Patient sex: F
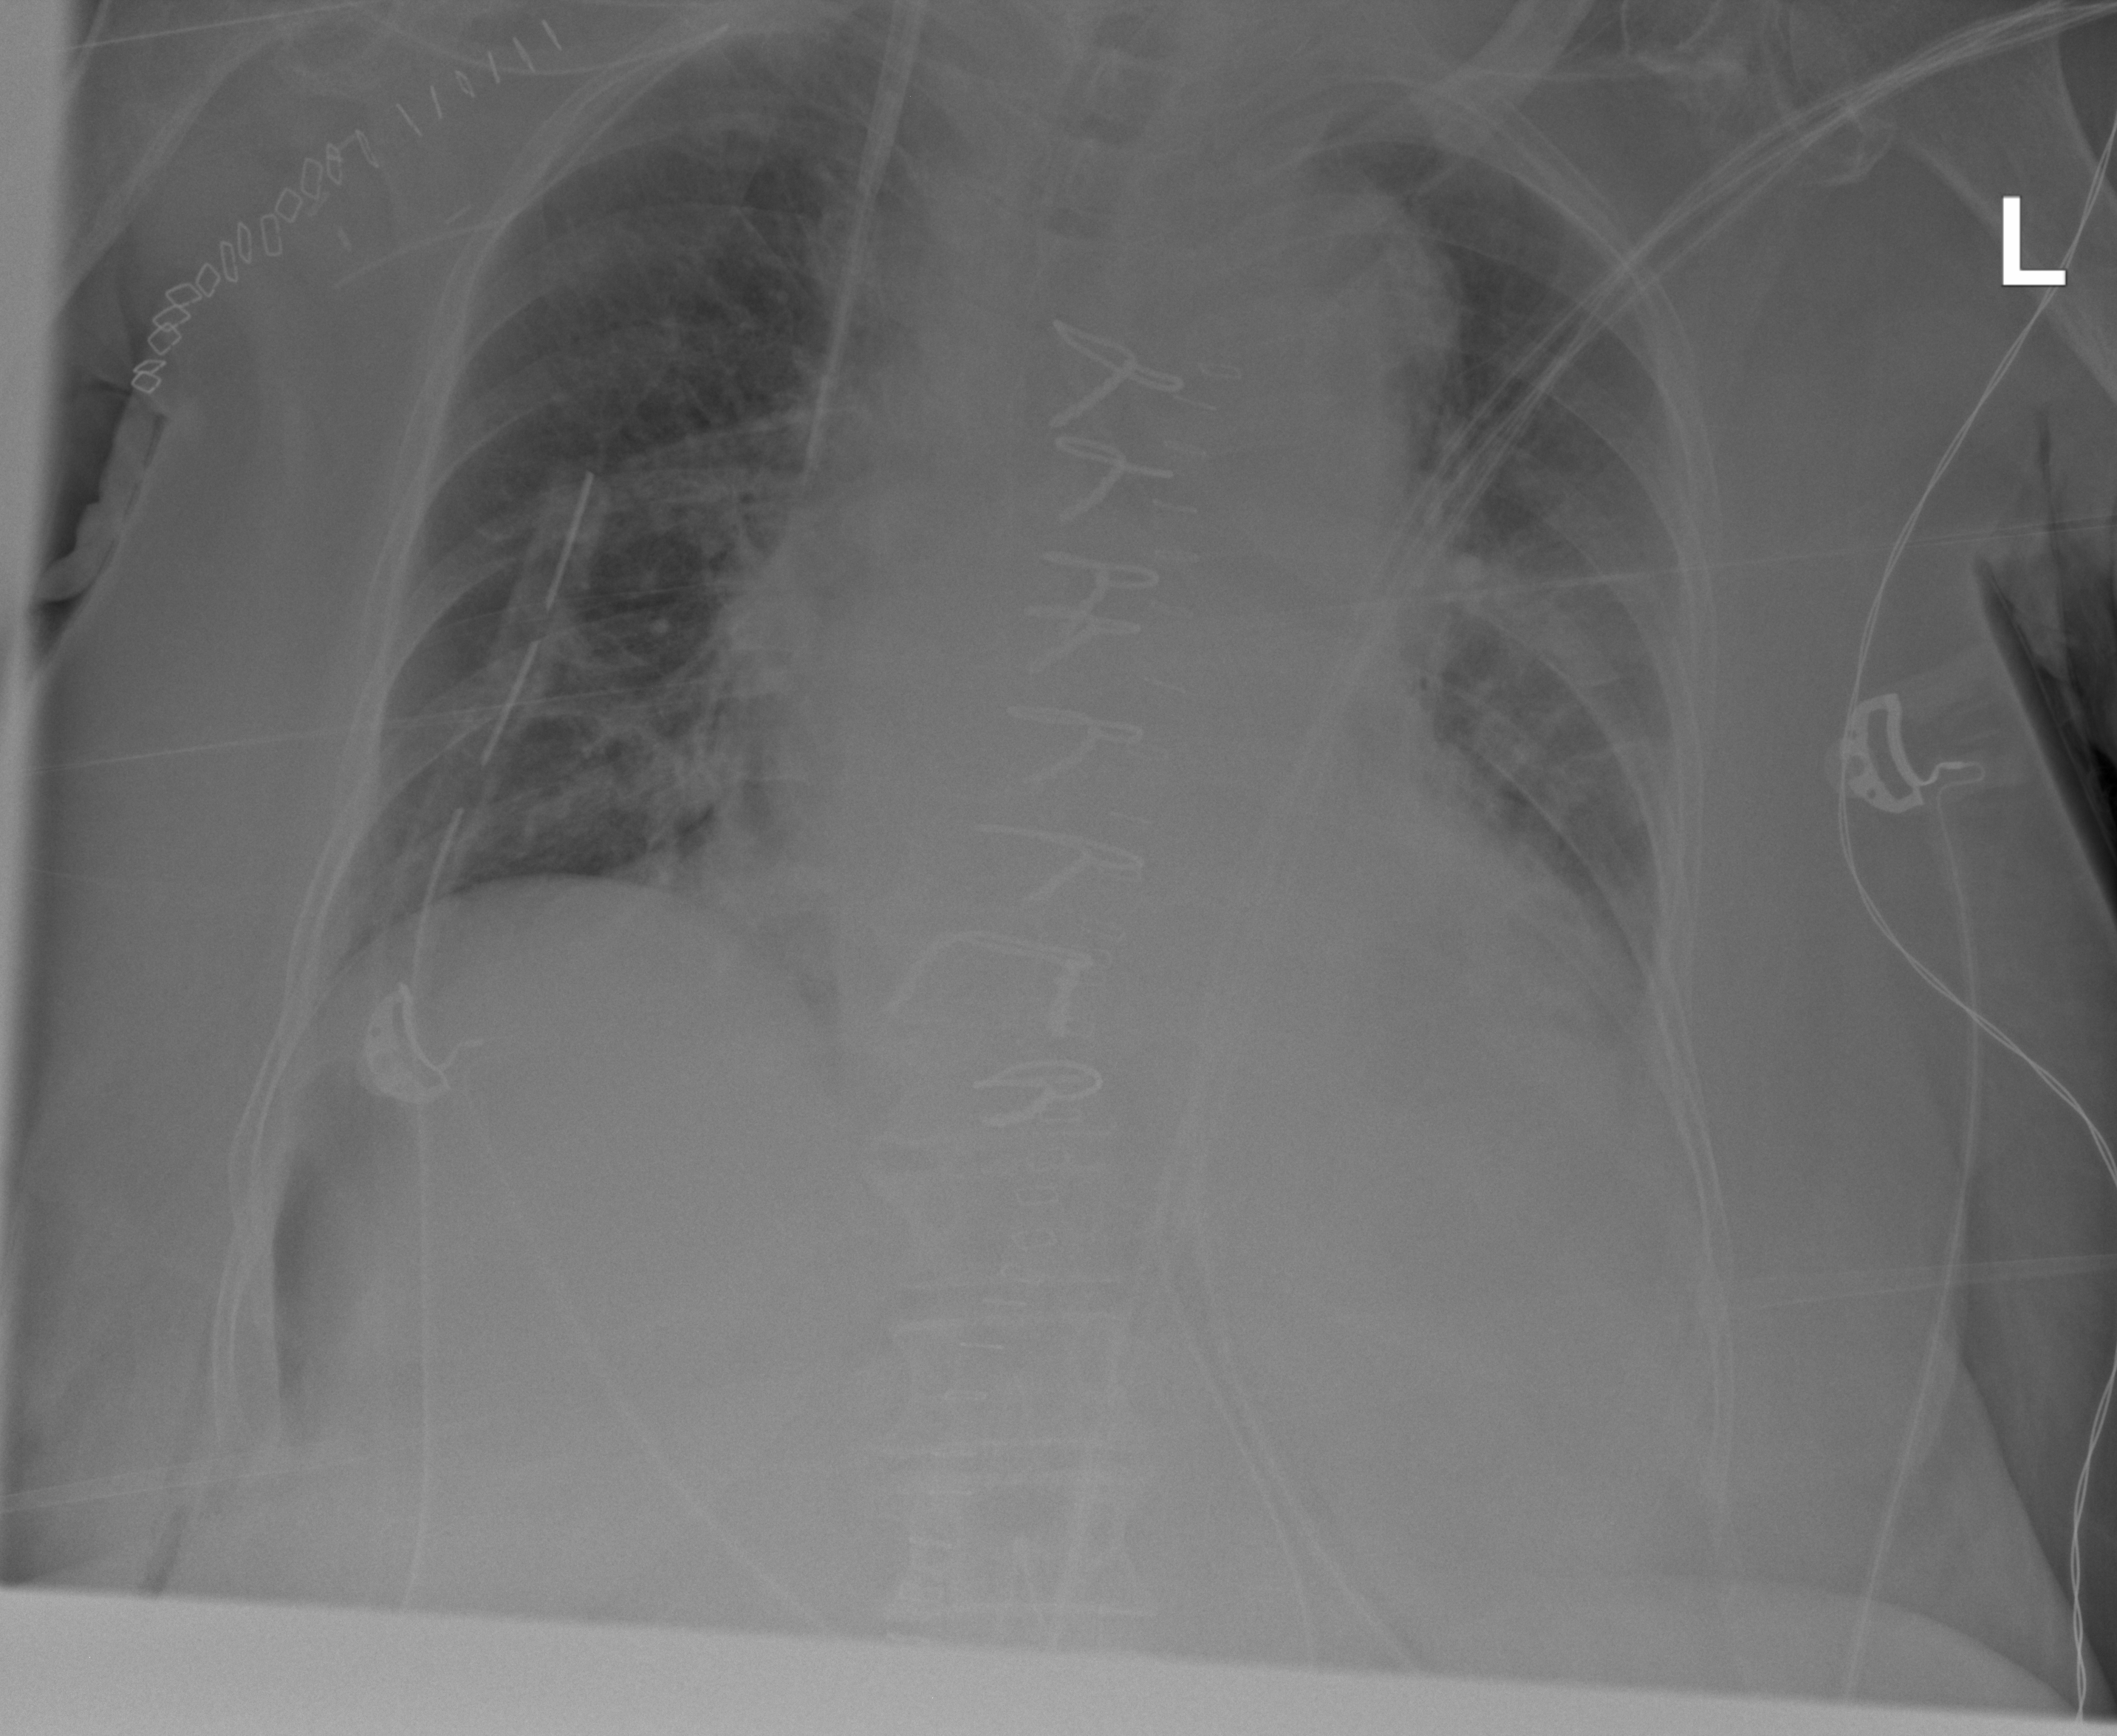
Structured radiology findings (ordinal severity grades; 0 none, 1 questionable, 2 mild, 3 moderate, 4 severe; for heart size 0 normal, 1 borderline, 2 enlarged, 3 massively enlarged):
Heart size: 2
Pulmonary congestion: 0
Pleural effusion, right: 0
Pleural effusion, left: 2
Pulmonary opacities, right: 0
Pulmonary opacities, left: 0
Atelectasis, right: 2
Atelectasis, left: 2